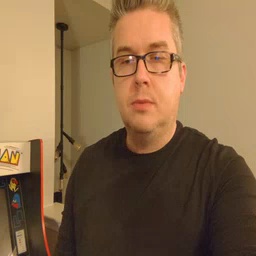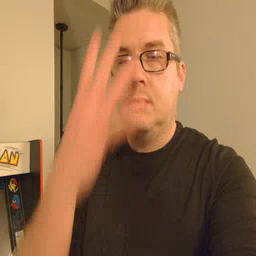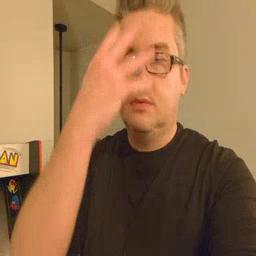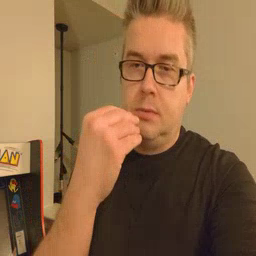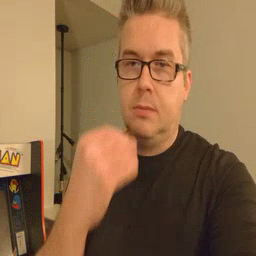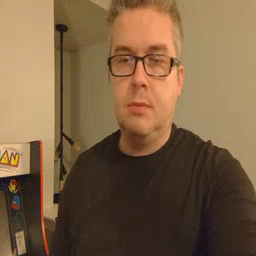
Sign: sleep